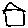
Label: house